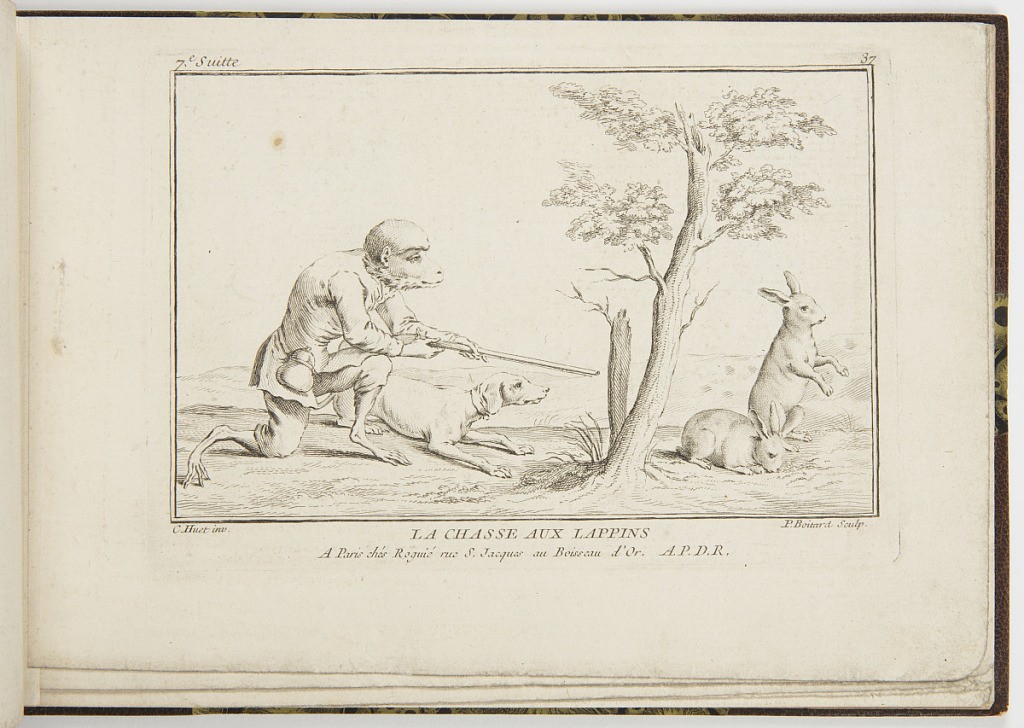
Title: LA CHASSE AUX LAPPINS
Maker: Christophe Huet, French, 1695 – 1759
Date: mid- 18th century
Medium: Etching and engraving on laid paper
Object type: Bound print
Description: A crouching monkey wearing a long coat on the left holds a long rifle and points it at two rabbits on the right. A dog is positioned next to him on his left. A tree appears in the middle of the composition. The plate is titled, signed and numbered.